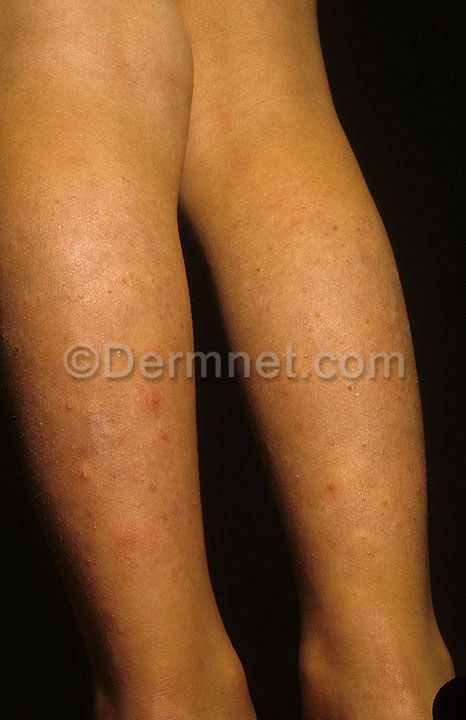
Disease: Tinea Ringworm Candidiasis and other Fungal Infections